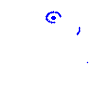
Particle: proton